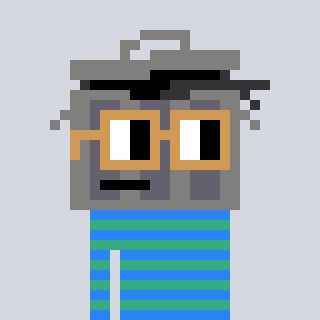
a pixel art character with square brown glasses, a trashcan-shaped head and a teal-colored body on a cool background